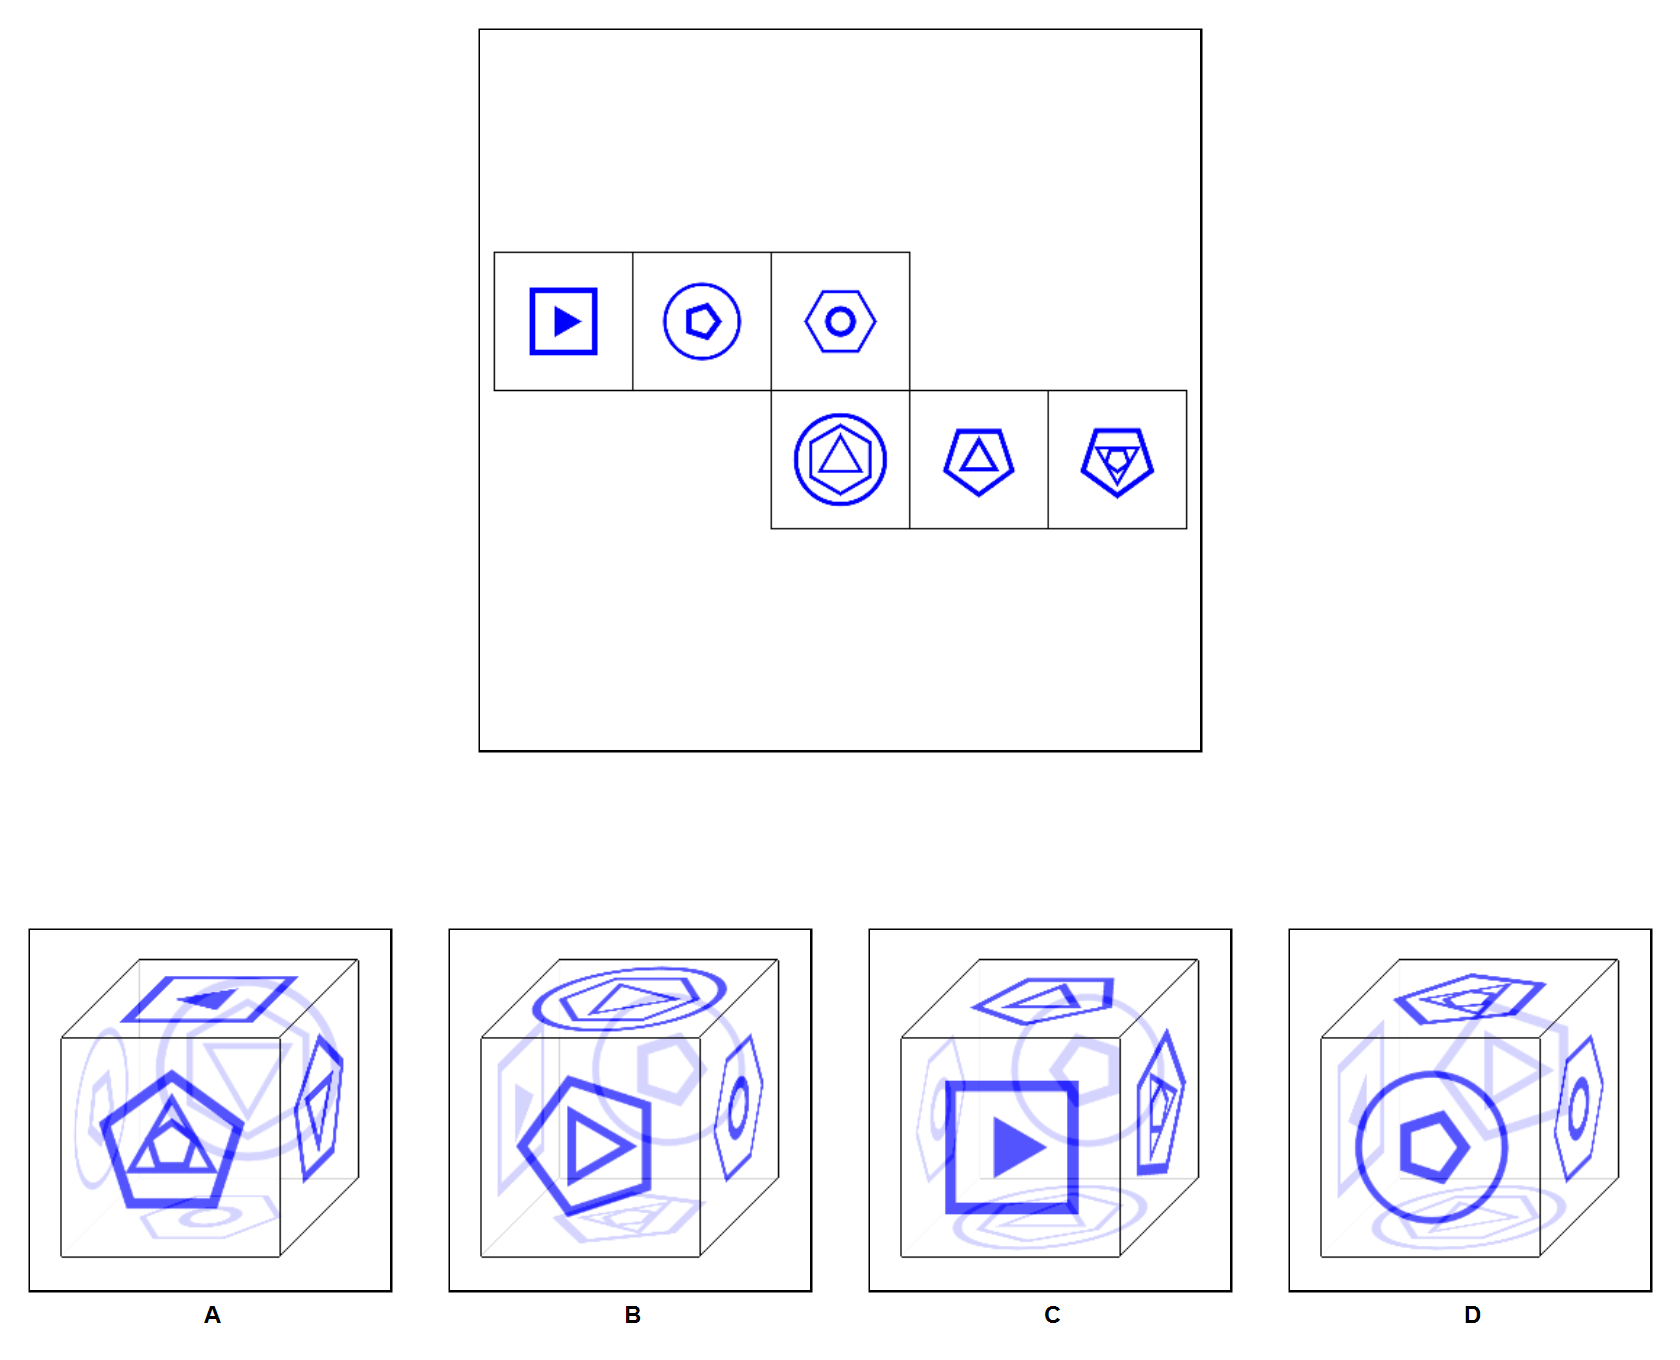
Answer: C